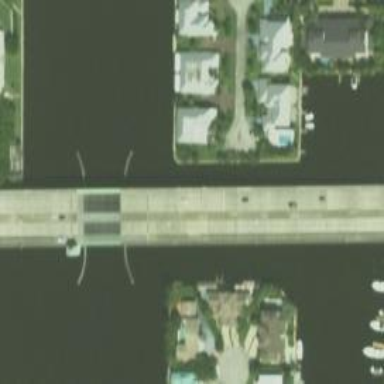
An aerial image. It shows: Secondary road crossing bascule movable bridge.